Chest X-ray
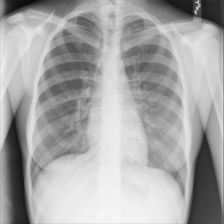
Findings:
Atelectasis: negative
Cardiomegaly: negative
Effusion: negative
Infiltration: negative
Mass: negative
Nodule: negative
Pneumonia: negative
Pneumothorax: negative
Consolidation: negative
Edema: negative
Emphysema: negative
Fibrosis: negative
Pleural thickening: negative
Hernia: negative